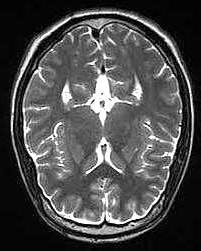
Label: notumor